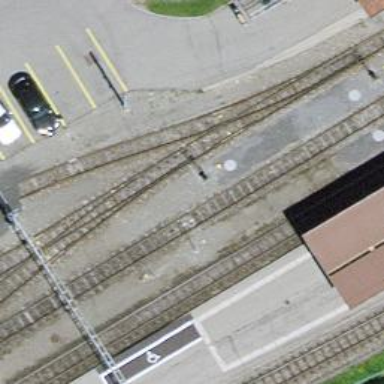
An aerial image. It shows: Narrow-gauge railway with single track running through yard. The railway is electrified with contact line.